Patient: sex M, age 44
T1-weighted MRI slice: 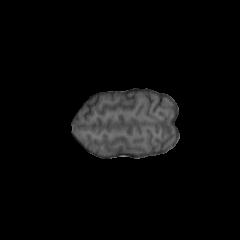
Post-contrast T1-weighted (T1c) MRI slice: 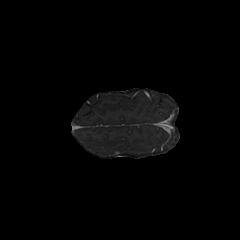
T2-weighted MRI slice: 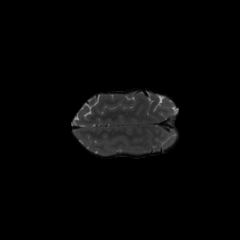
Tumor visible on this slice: no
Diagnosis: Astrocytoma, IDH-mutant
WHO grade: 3